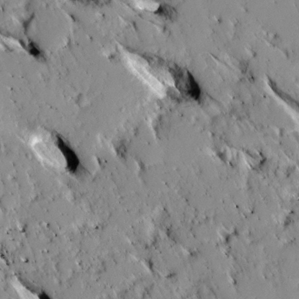
Label: non_frost